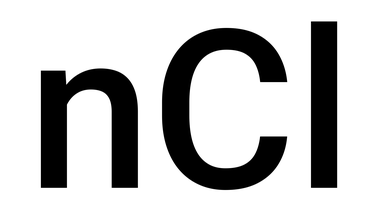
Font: Roboto_Medium